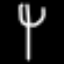
Label: fork